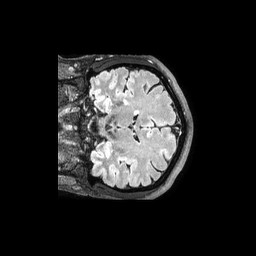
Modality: FLAIR
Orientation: coronal
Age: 55
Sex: male
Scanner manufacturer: philips
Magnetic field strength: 3 T
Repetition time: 4.8 s
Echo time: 0.34 s